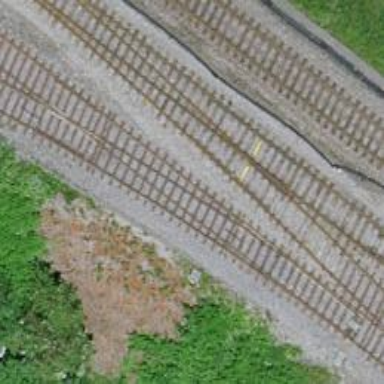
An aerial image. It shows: Railway switch.